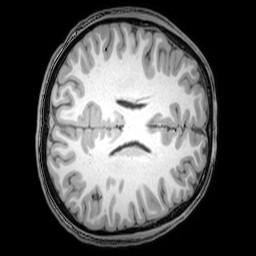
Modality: T1w
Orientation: axial
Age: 21
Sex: male
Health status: healthy
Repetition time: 0.081 s
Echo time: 0.037 s